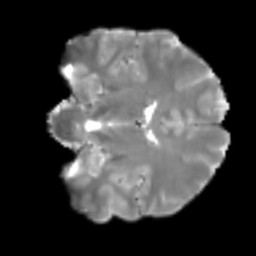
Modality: T2w
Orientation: coronal
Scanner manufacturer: siemens
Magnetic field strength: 3 T
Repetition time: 4 s
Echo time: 0.0594 s